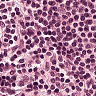
Metastatic tissue present: no